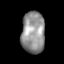
Tissue: skin
Cell type: Epithelial cells
Senescence score: 0.1925
Nuclear area (px): 956
Mean DAPI intensity: 146.992